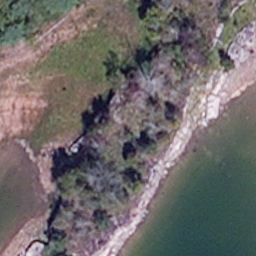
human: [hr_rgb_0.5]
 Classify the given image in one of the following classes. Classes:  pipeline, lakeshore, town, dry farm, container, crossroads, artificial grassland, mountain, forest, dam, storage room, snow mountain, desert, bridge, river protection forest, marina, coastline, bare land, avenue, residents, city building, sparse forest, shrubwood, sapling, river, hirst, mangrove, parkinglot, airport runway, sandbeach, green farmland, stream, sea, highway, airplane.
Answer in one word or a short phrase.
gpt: lakeshore